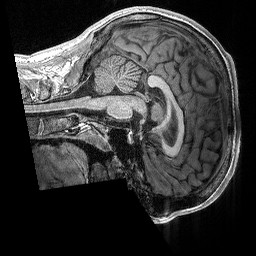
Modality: T1w
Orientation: sagittal
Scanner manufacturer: siemens
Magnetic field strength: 3 T
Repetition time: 2.3 s
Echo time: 0.00298 s